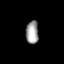
Tissue: prostate
Cell type: T cells
Senescence score: 0.3466
Nuclear area (px): 279
Mean DAPI intensity: 161.946